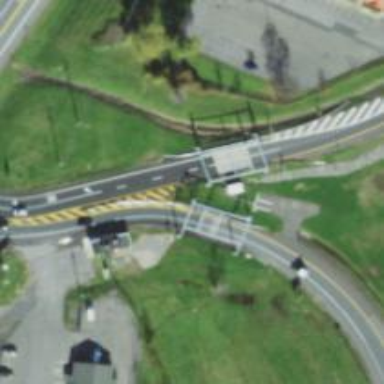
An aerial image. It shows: Toll gantry on the road.